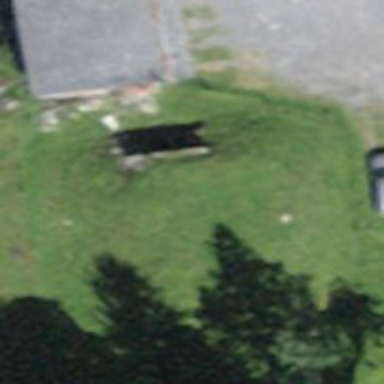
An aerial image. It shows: Retaining wall.